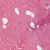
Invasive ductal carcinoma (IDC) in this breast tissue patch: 0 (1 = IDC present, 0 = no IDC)